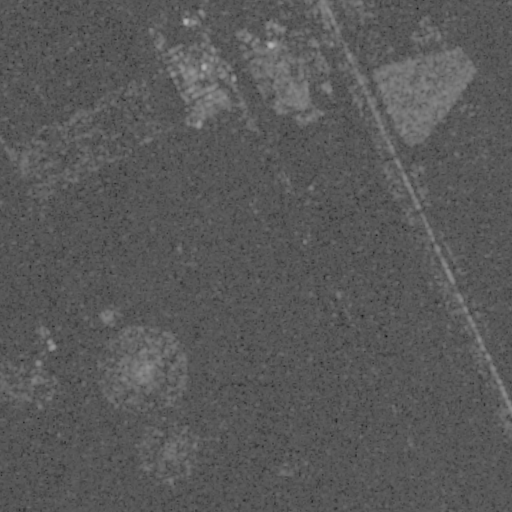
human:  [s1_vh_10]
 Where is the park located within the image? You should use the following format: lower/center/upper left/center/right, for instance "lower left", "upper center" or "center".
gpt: The park is located in the upper center of the image.
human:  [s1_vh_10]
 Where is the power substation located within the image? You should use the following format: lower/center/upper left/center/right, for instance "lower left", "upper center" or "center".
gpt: The power substation is located in the upper center of the image.
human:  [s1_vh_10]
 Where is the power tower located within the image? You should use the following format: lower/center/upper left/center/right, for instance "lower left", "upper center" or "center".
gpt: The power tower is located in the upper right of the image.
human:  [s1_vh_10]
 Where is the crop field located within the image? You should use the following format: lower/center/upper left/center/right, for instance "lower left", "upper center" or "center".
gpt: There is no crop field in the image.

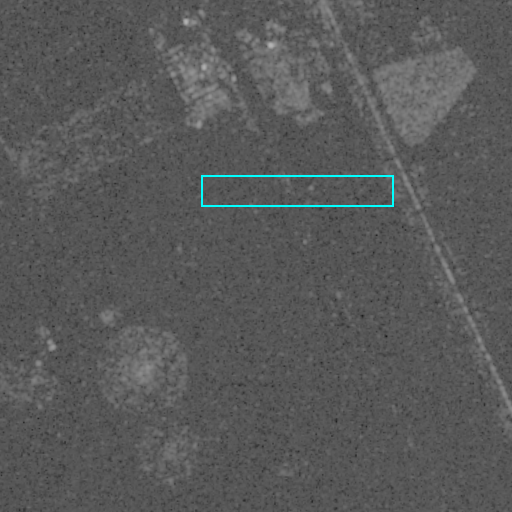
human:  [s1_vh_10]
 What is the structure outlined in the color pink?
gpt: There is no pink outline.
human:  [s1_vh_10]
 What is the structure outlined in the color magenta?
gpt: There is no structure outlined in magenta.